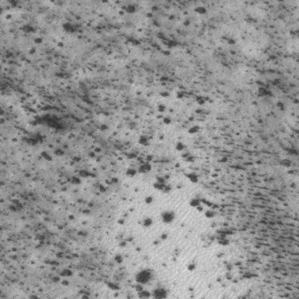
Label: frost